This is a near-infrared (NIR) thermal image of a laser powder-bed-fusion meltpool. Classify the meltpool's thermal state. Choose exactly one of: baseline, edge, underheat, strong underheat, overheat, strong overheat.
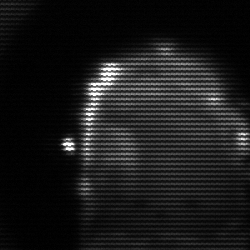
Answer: baseline